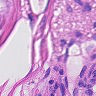
Metastatic tissue present: yes